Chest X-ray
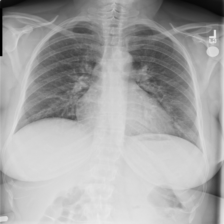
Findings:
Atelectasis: negative
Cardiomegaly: negative
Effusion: negative
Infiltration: negative
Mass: negative
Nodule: negative
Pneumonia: negative
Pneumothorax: negative
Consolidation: negative
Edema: negative
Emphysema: negative
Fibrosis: negative
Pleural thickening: negative
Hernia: negative